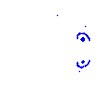
Particle: pion